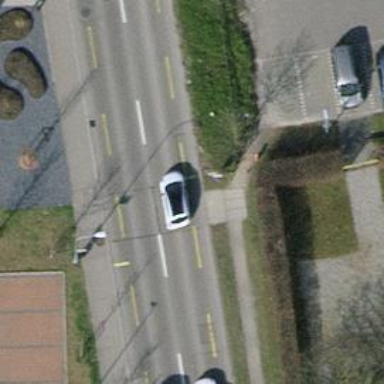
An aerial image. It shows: Bus stop with platform for public transport.